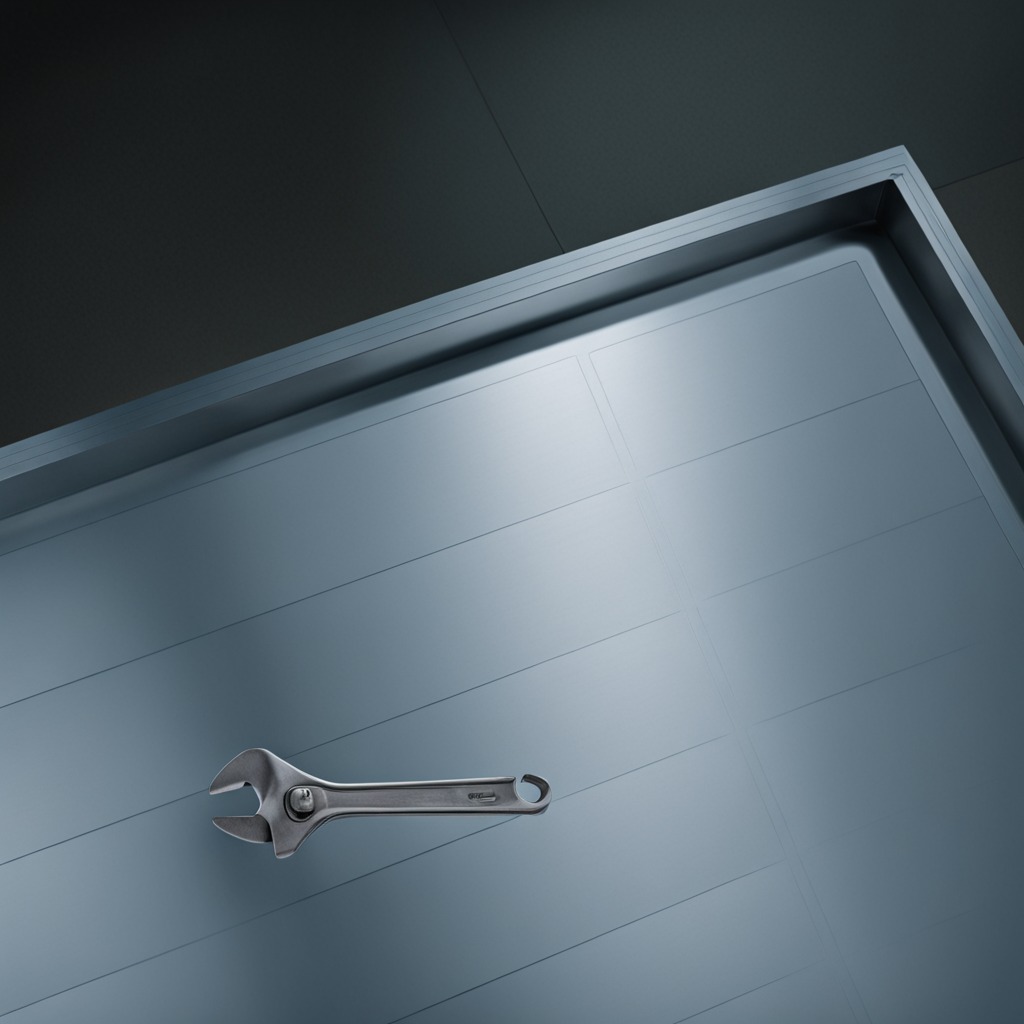
An wrench lies on a toolbox surface in an airplane hangar workshop 8K.